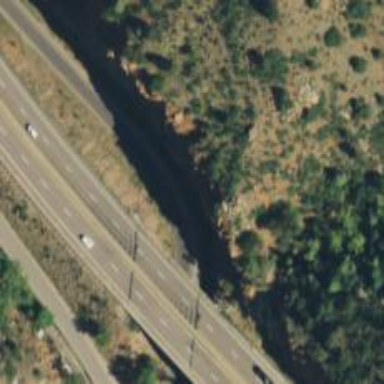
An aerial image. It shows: Trunk road bridge.